Question: I am trying to find the proper way of accomplishing the following.
I would like to provide 2Gb/s access for clients accessing a fileserver guest vm on a ESXi server, which itself access the datastore over iSCSI. Therefore the ESXi server need 2Gbps connection to the NAS. I would also like to provide 2Gbps directly on the NAS.
Looks like there are three technology which can help. Link aggregation (802.3ad, LAG, Trunk), Multi Path IO (MPIO), and iSCSI Multiple connection per session (MC/S).
However each have their own purpose and drawbacks, Aggregation provide 2Gbps total but a single connection (I think it's based on source/dest MAC address) can only get 1Gbps, which is useless (I think for iSCSI for example which is a single stream), MPIO seem a good option for iSCSI as it balance any traffic on two connection however it seem to require 2 IPs on the Source and 2 IPs on the DEST, I am unsure about MCs.
Here is what I would like to archive, however I am not sure of the technology to employ on each NIC pair of 1Gbps.
I also think this design is flawed because doing link aggregation between the NAS and the switch would prevent me from using MPIO on the ESX as it also require 2 IP on the nas and I think link aggregation will give me a single IP.
Maybe using MCs instead of MPIO would work?
Here a diagram:

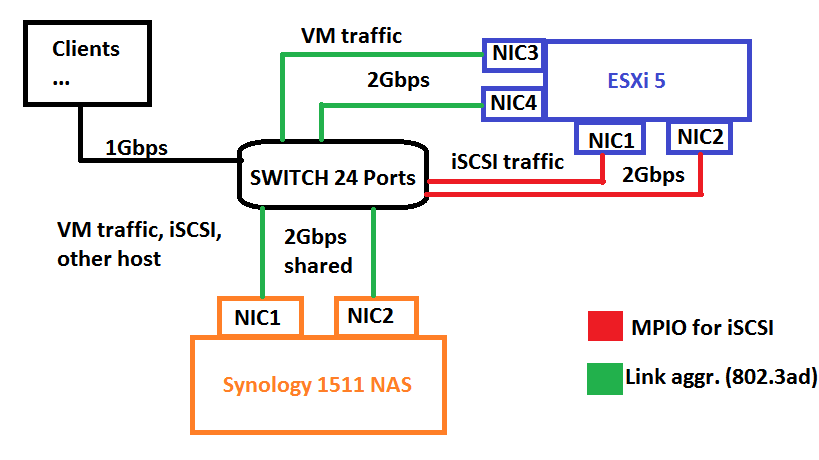
Answer: If you want to achieve 2Gbps to a VM in ESX it is possible using MPIO & iSCSI but as you say you will need two adapters on the ESX host and two on the NAS. The drawback is that your NAS will need to support multiple connections from the same initiator, not all of them do. The path policy will need to be set to round-robin so you can use Active-Active connections. In order to get ESX to use both paths @ over 50% each you will need to adjust the round robin balancing mode to switch paths every 1 IOPS instead of 1000. You can do this by SSHing to the host and using esxcli (if you need full instructions on how to do that I can provide them).
After this you should be able to run IOMeter on a VM and see the data rate @ over 1Gbps, maybe 150MB/s for 1500 MTU and if you are using jumbo frames, then you will get around 200MB/s.
On another note (which might prove useful to your setups in the future), it is possible to achieve 2Gbps with two adapters on the source and bonded adapter on the NAS (so 2 - 1) when using the MPIO iSCSI Initiator that comes with Server 2008. This initiator works slightly different to VMWare and doesn't require your NAS to support many connections from one initiator -- from what I can tell it spawns multiple initiators instead of sessions.